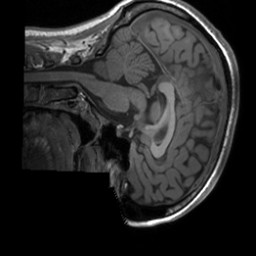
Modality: T1w
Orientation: sagittal
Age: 21
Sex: female
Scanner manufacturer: siemens
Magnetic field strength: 3 T
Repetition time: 1.9 s
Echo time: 0.00226 s